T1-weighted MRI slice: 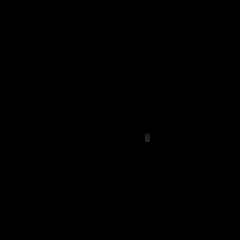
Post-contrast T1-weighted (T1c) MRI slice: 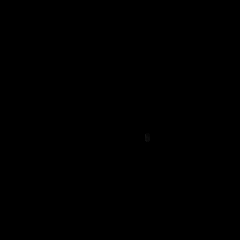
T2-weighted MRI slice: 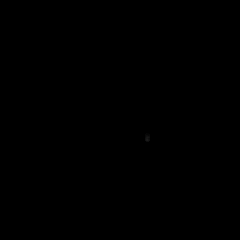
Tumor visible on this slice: no